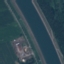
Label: River